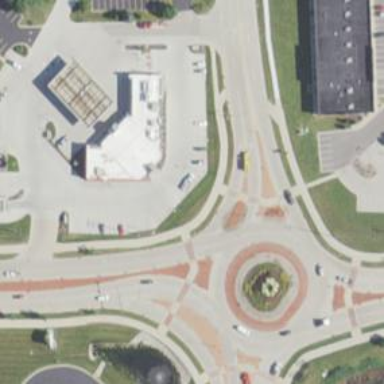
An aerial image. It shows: Secondary road around roundabout.